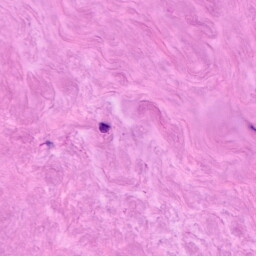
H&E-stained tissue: Breast